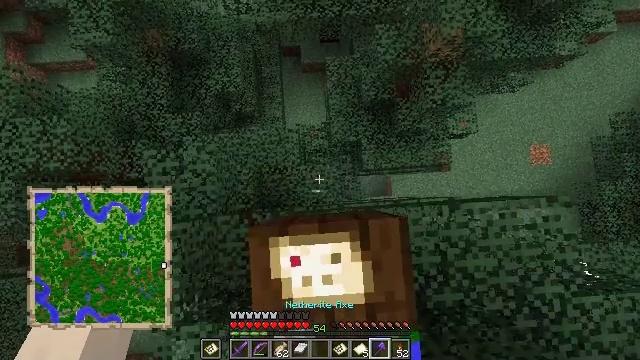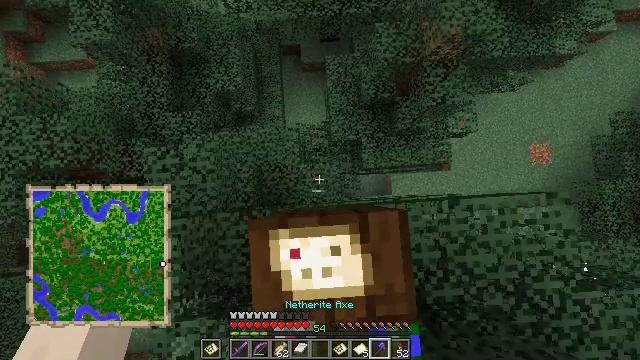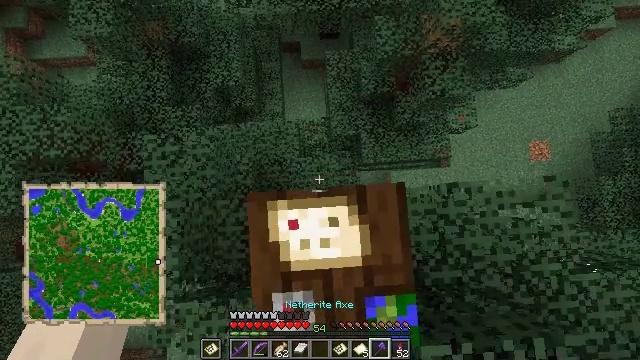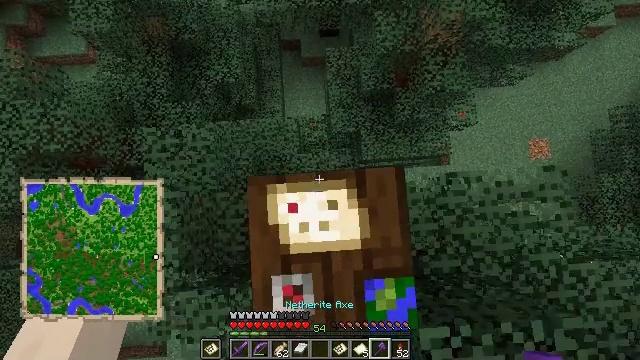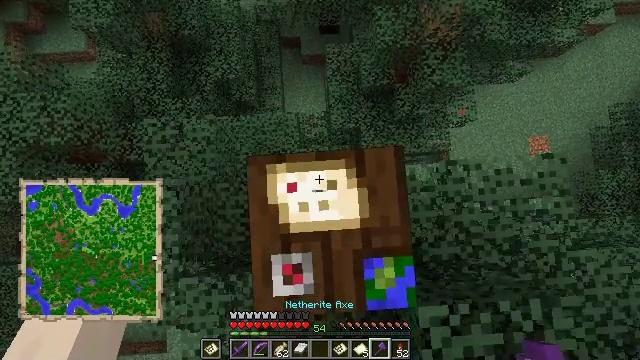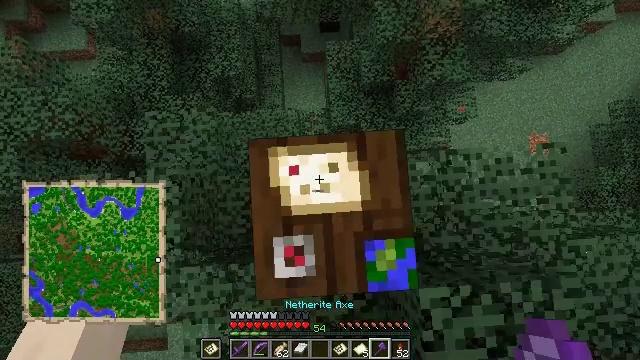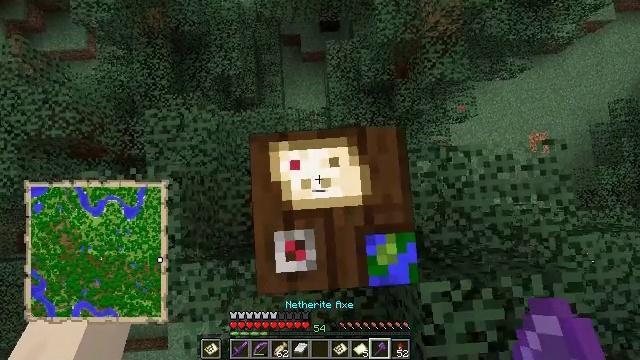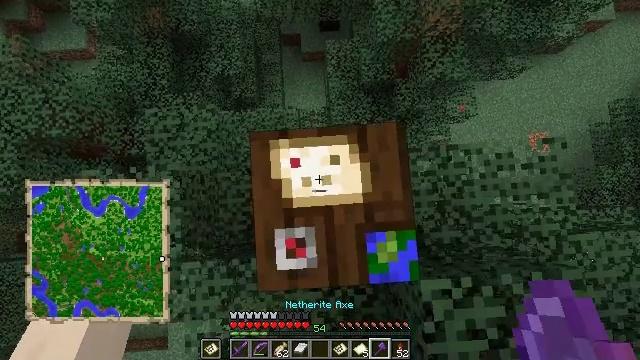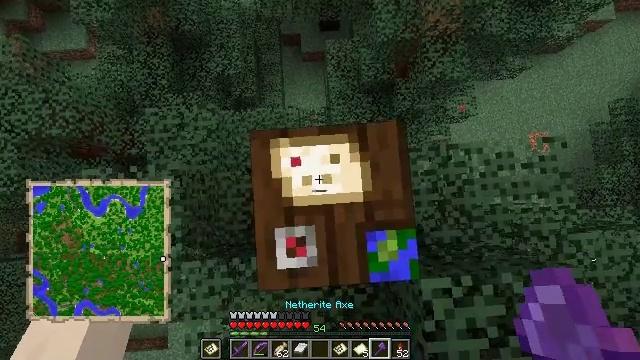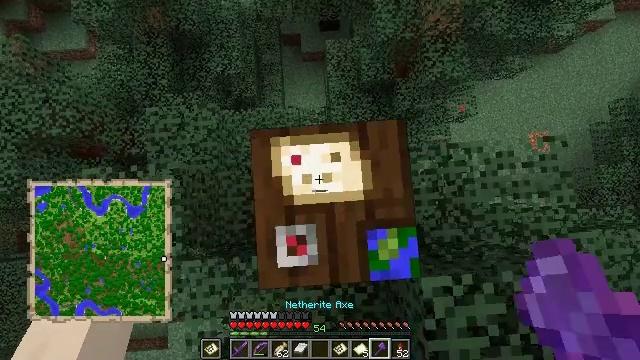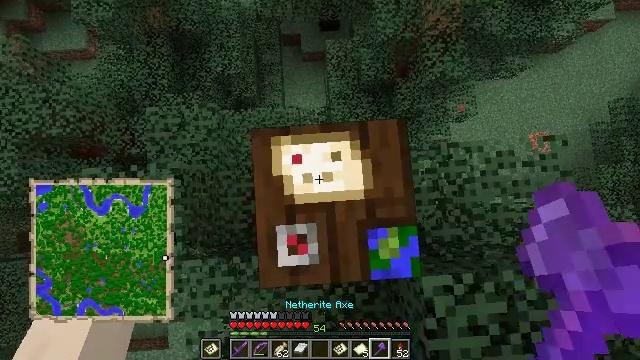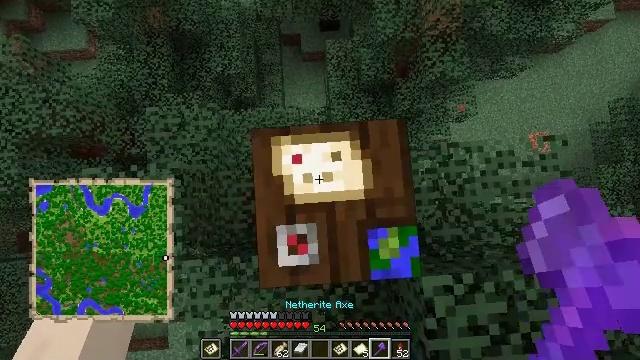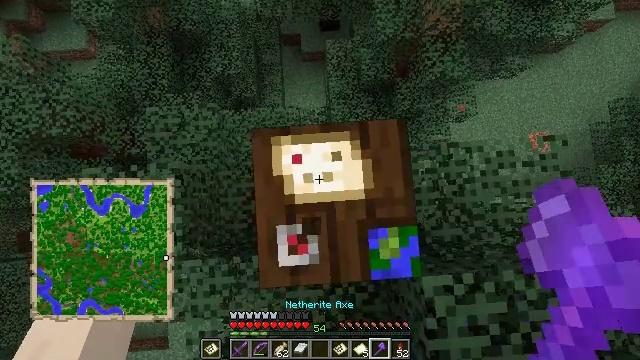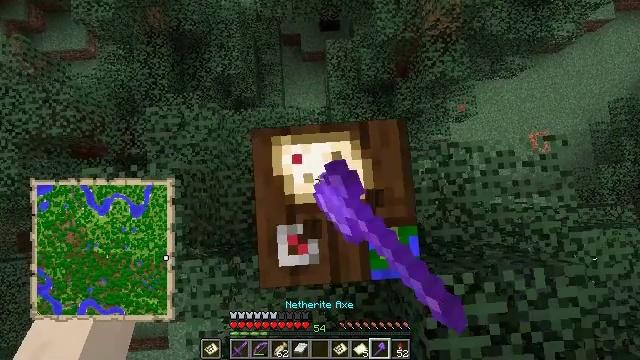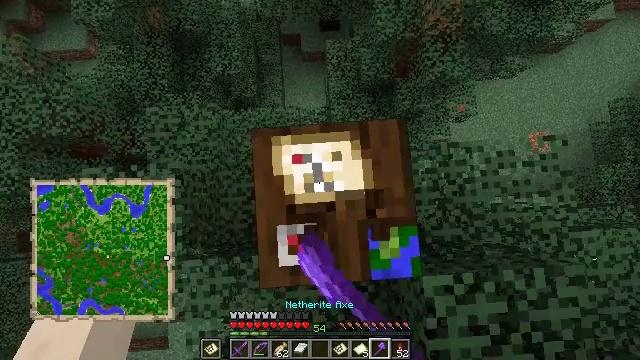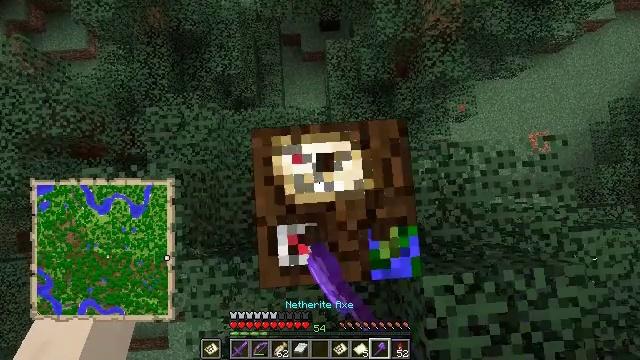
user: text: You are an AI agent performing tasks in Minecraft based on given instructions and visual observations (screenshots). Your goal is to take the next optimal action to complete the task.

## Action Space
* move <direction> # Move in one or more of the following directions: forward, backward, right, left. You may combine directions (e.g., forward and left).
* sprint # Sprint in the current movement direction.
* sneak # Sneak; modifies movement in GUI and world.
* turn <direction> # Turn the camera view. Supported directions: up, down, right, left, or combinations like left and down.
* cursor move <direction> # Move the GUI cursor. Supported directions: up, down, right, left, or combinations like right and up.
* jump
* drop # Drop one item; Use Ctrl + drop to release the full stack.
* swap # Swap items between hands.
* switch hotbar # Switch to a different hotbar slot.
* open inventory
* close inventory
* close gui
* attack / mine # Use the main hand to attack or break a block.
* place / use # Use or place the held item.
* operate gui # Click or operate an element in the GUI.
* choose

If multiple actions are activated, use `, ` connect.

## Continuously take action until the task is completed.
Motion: motion action
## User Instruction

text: Break the cartography table.
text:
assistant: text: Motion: move back
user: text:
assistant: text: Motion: move back
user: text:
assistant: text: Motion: move back
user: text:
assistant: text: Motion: no_op
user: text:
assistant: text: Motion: no_op
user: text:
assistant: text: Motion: no_op
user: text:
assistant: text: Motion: no_op
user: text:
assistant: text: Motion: no_op
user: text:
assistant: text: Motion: no_op
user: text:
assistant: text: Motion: no_op
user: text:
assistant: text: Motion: no_op
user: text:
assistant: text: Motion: attack / mine
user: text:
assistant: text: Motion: attack / mine
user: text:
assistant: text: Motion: attack / mine
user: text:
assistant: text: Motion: attack / mine
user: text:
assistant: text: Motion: attack / mine
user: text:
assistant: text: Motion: attack / mine
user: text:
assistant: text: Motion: no_op
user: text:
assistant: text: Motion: no_op
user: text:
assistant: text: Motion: no_op
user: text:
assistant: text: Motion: no_op